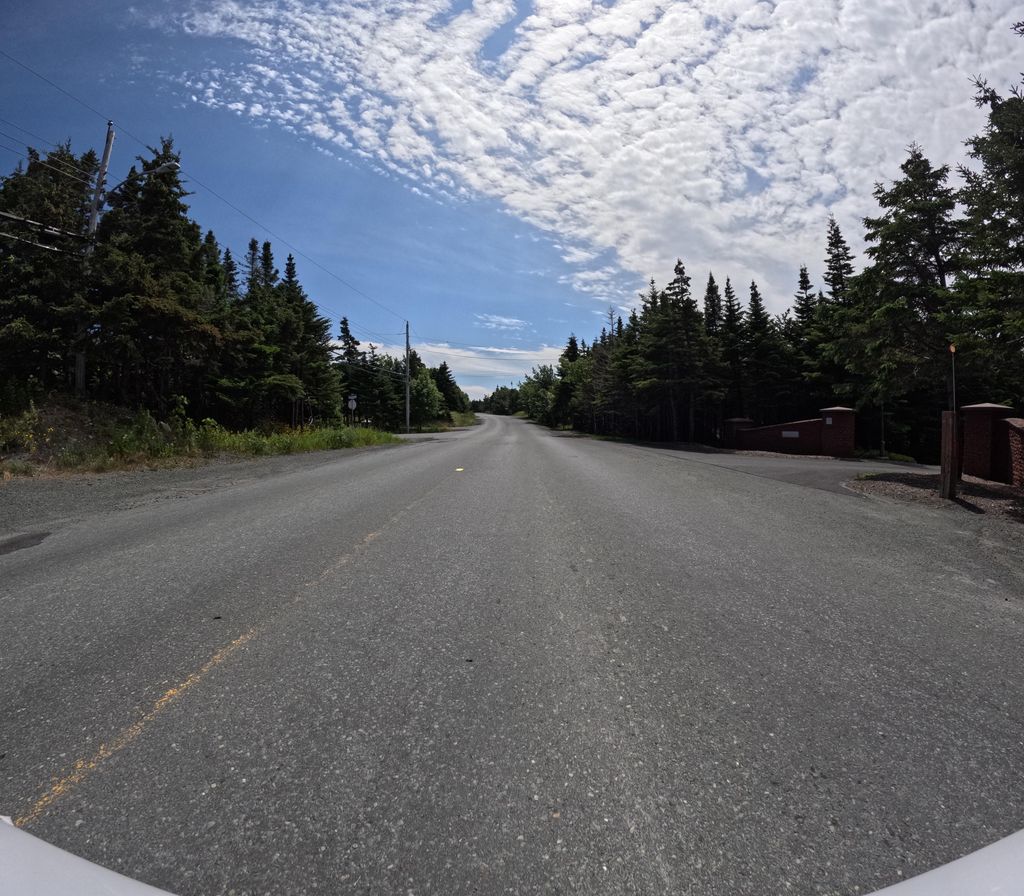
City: st_johns